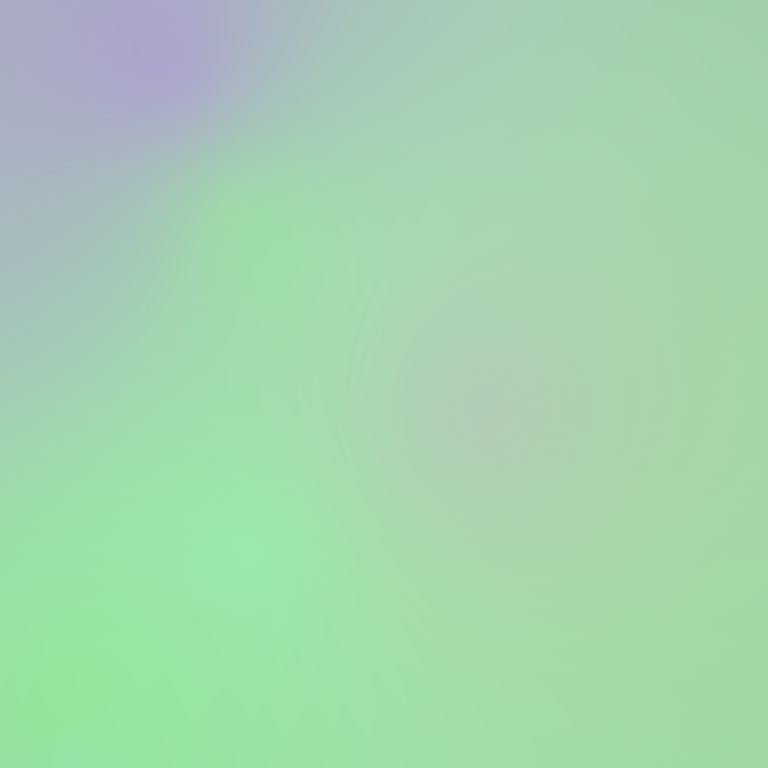
Abstract light effect, smooth gradient from soft green to light purple, calm atmosphere, diffuse light, no room, no furniture, no objects.